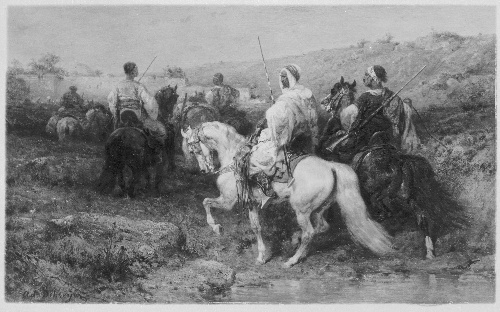
Title: Arabs on the March
Artist: Adolf Schreyer
Artist bio: German, Frankfurt 1828–1899 Kronberg
Object type: Painting
Classification: Paintings
Medium: Oil on canvas
Dimensions: 22 5/8 x 37 3/4 in. (57.5 x 95.9 cm)
Department: European Paintings
Credit line: Catharine Lorillard Wolfe Collection, Bequest of Catharine Lorillard Wolfe, 1887
Accession year: 1887
Repository: Metropolitan Museum of Art, New York, NY
Tags: Horses|Men|Orientalist|Hills